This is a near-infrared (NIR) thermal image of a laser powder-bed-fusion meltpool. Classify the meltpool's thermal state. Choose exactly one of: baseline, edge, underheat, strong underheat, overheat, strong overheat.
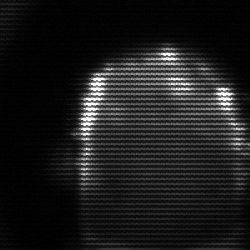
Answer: baseline